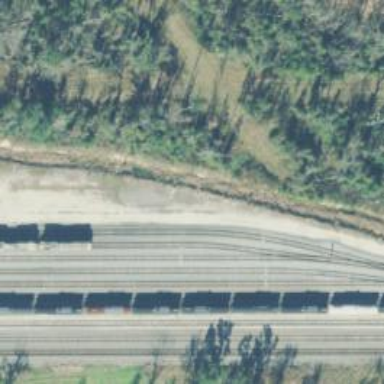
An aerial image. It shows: Railway yard used for servicing trains.